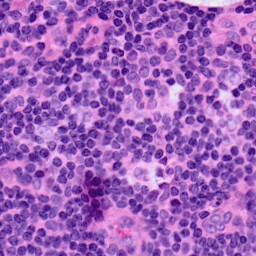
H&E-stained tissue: LymphNode